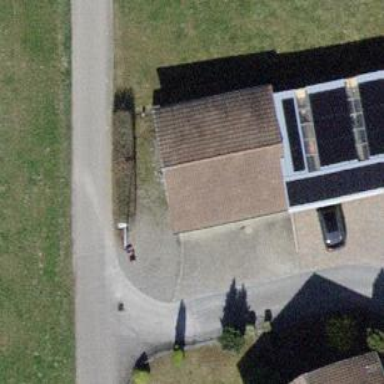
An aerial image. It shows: Simple and straightforward house.